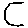
Label: hexagon